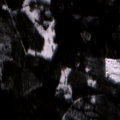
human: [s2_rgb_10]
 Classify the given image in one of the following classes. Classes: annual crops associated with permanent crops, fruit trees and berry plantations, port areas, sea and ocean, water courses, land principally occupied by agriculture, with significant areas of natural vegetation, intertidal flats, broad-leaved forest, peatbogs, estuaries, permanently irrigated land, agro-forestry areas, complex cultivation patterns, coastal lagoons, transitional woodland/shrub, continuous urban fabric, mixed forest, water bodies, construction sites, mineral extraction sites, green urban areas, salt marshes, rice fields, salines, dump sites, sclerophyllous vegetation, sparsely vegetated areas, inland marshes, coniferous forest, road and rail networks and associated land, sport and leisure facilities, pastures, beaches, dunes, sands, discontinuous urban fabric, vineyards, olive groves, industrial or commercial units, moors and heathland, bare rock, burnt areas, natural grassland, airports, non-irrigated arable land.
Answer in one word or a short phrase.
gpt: coniferous forest, mixed forest